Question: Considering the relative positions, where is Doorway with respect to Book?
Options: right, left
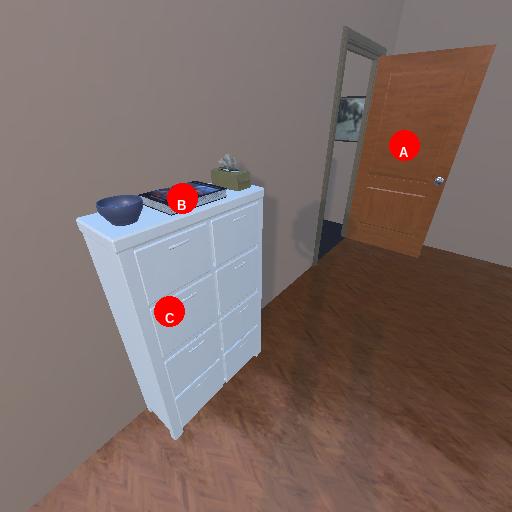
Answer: right